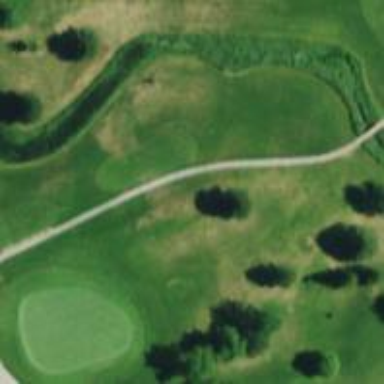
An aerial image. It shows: Pathway for golfing.